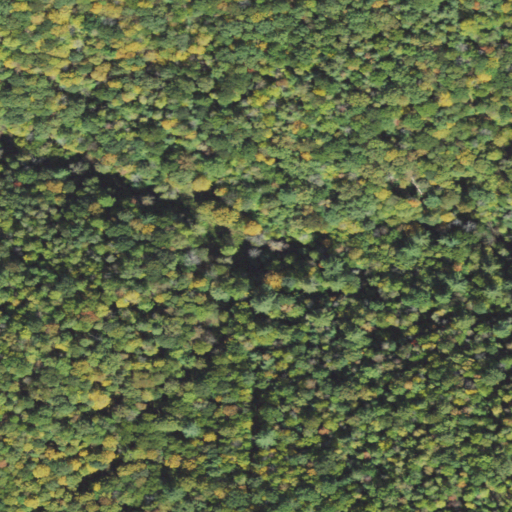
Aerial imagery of valley in Pennsylvania named Appletree Hollow containing deciduous forest and mixed forest